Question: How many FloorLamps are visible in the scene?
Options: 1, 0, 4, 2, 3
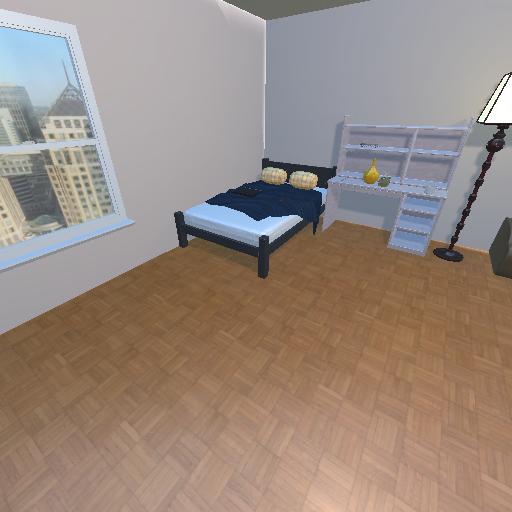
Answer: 1